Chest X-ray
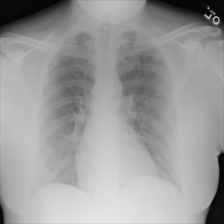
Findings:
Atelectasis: negative
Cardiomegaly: negative
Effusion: negative
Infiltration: negative
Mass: negative
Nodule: negative
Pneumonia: negative
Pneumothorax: negative
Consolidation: negative
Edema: negative
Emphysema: negative
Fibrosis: negative
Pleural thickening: negative
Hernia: negative